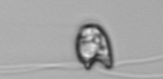
Label: flagellate_morphotype1